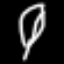
Label: leaf